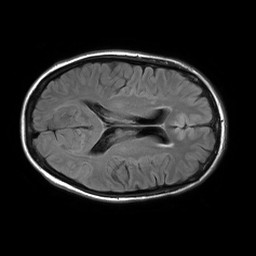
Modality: FLAIR
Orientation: axial
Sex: female
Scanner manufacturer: philips
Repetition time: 11 s
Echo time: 0.125 s